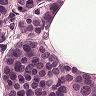
Metastatic tissue present: yes